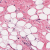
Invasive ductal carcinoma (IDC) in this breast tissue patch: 0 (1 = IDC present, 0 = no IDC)